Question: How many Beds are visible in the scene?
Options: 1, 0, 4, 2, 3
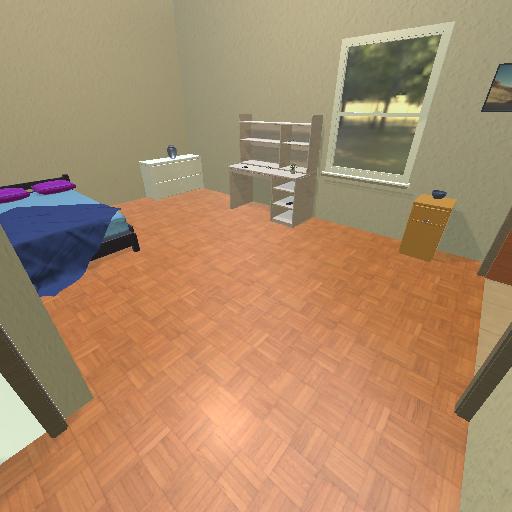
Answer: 1